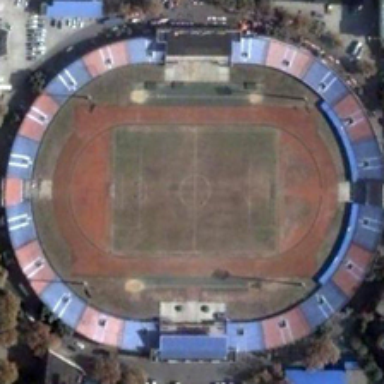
There is a football field in the middle of the stadium .